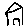
Label: house